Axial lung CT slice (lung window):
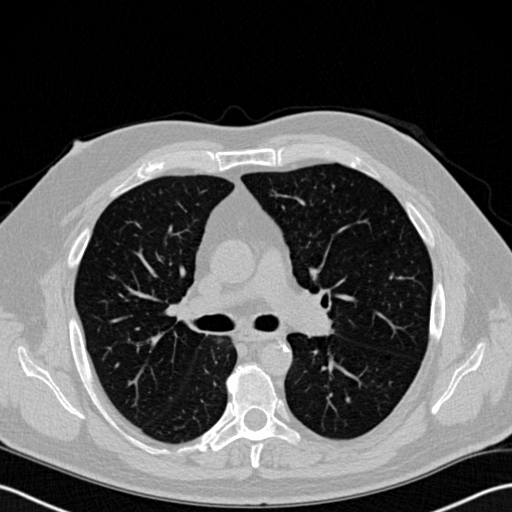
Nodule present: no